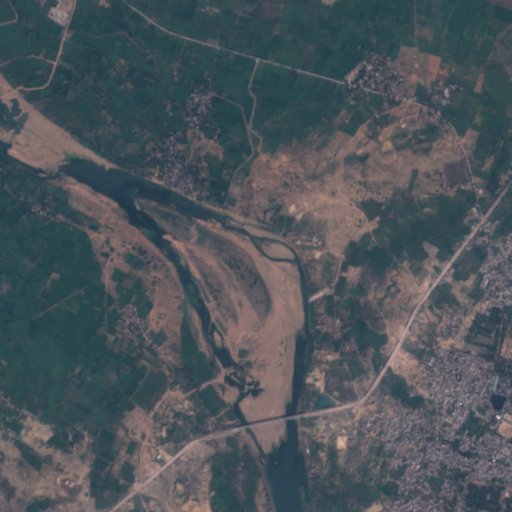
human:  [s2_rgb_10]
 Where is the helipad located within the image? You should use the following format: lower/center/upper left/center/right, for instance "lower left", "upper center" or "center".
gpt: The helipad is located in the lower right of the image.
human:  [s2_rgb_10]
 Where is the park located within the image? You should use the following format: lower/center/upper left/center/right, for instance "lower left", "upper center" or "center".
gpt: The park is located in the lower right of the image.
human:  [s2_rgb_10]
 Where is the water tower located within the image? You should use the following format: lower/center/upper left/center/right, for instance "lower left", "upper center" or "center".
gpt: The water tower is located in the lower right of the image.
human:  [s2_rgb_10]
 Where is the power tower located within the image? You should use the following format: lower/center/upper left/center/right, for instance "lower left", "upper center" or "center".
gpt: There is no power tower in the image.